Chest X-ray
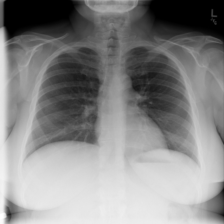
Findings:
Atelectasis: negative
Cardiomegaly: negative
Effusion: negative
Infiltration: negative
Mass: negative
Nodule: negative
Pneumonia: negative
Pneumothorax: negative
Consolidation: negative
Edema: negative
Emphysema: negative
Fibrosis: negative
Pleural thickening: negative
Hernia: negative